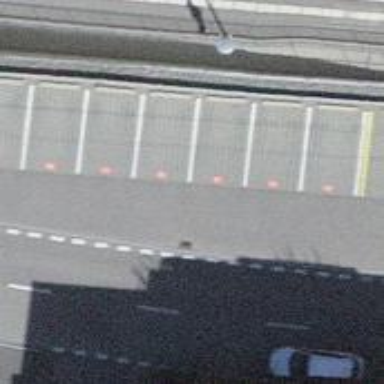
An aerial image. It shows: Street side parking area.